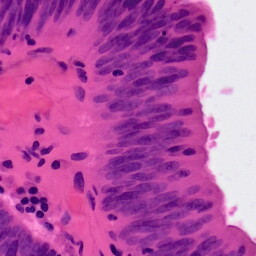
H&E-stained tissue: Colon